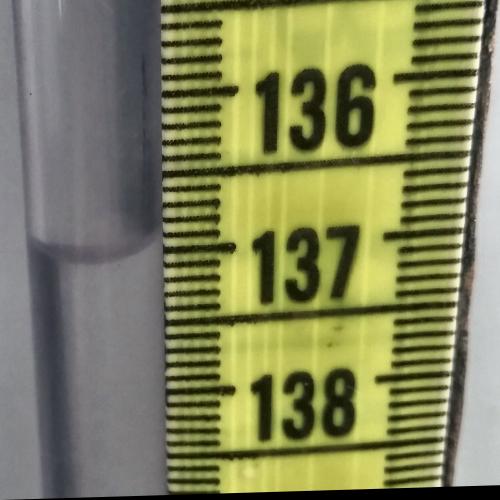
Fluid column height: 137.0 cm